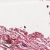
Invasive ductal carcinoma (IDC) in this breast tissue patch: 0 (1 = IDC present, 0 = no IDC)